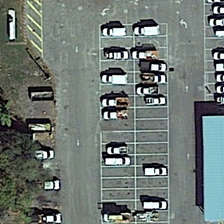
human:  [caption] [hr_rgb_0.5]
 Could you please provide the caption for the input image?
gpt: some cars are parked in a parking lot near a building and several green trees .

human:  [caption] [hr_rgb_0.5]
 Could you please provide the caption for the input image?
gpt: some cars are parked in a parking lot near a building and several green trees .

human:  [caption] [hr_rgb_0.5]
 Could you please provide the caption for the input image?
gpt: some cars are parked in a parking lot near a building and several green trees .

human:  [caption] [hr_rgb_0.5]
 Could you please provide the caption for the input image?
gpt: some cars are parked in a parking lot near a building and several green trees .

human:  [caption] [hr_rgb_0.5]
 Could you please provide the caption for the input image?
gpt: some cars are parked in a parking lot near a building and several green trees .